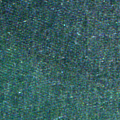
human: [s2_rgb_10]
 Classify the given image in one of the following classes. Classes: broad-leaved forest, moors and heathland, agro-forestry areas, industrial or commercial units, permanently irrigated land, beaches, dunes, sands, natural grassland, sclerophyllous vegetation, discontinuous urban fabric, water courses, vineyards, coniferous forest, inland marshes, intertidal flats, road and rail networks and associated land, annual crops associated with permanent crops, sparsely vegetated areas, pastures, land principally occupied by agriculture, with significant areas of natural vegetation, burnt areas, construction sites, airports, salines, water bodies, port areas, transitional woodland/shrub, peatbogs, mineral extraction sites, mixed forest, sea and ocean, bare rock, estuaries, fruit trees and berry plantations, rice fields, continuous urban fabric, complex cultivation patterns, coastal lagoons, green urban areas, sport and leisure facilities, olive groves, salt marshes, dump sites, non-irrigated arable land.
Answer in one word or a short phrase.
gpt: sea and ocean